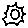
Label: sun